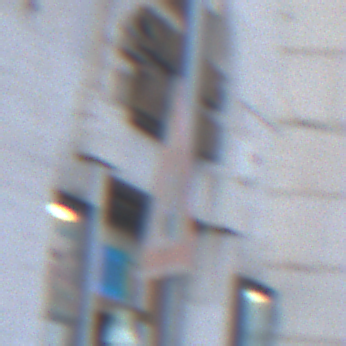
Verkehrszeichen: Lichtzeichenanlage
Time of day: SunriseSunset
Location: Outdoor (Urban)
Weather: Clear
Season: NotSpecified
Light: Natural